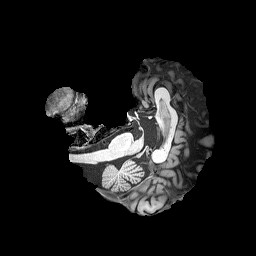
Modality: T1w
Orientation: axial
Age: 75
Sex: male
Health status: healthy